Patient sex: M
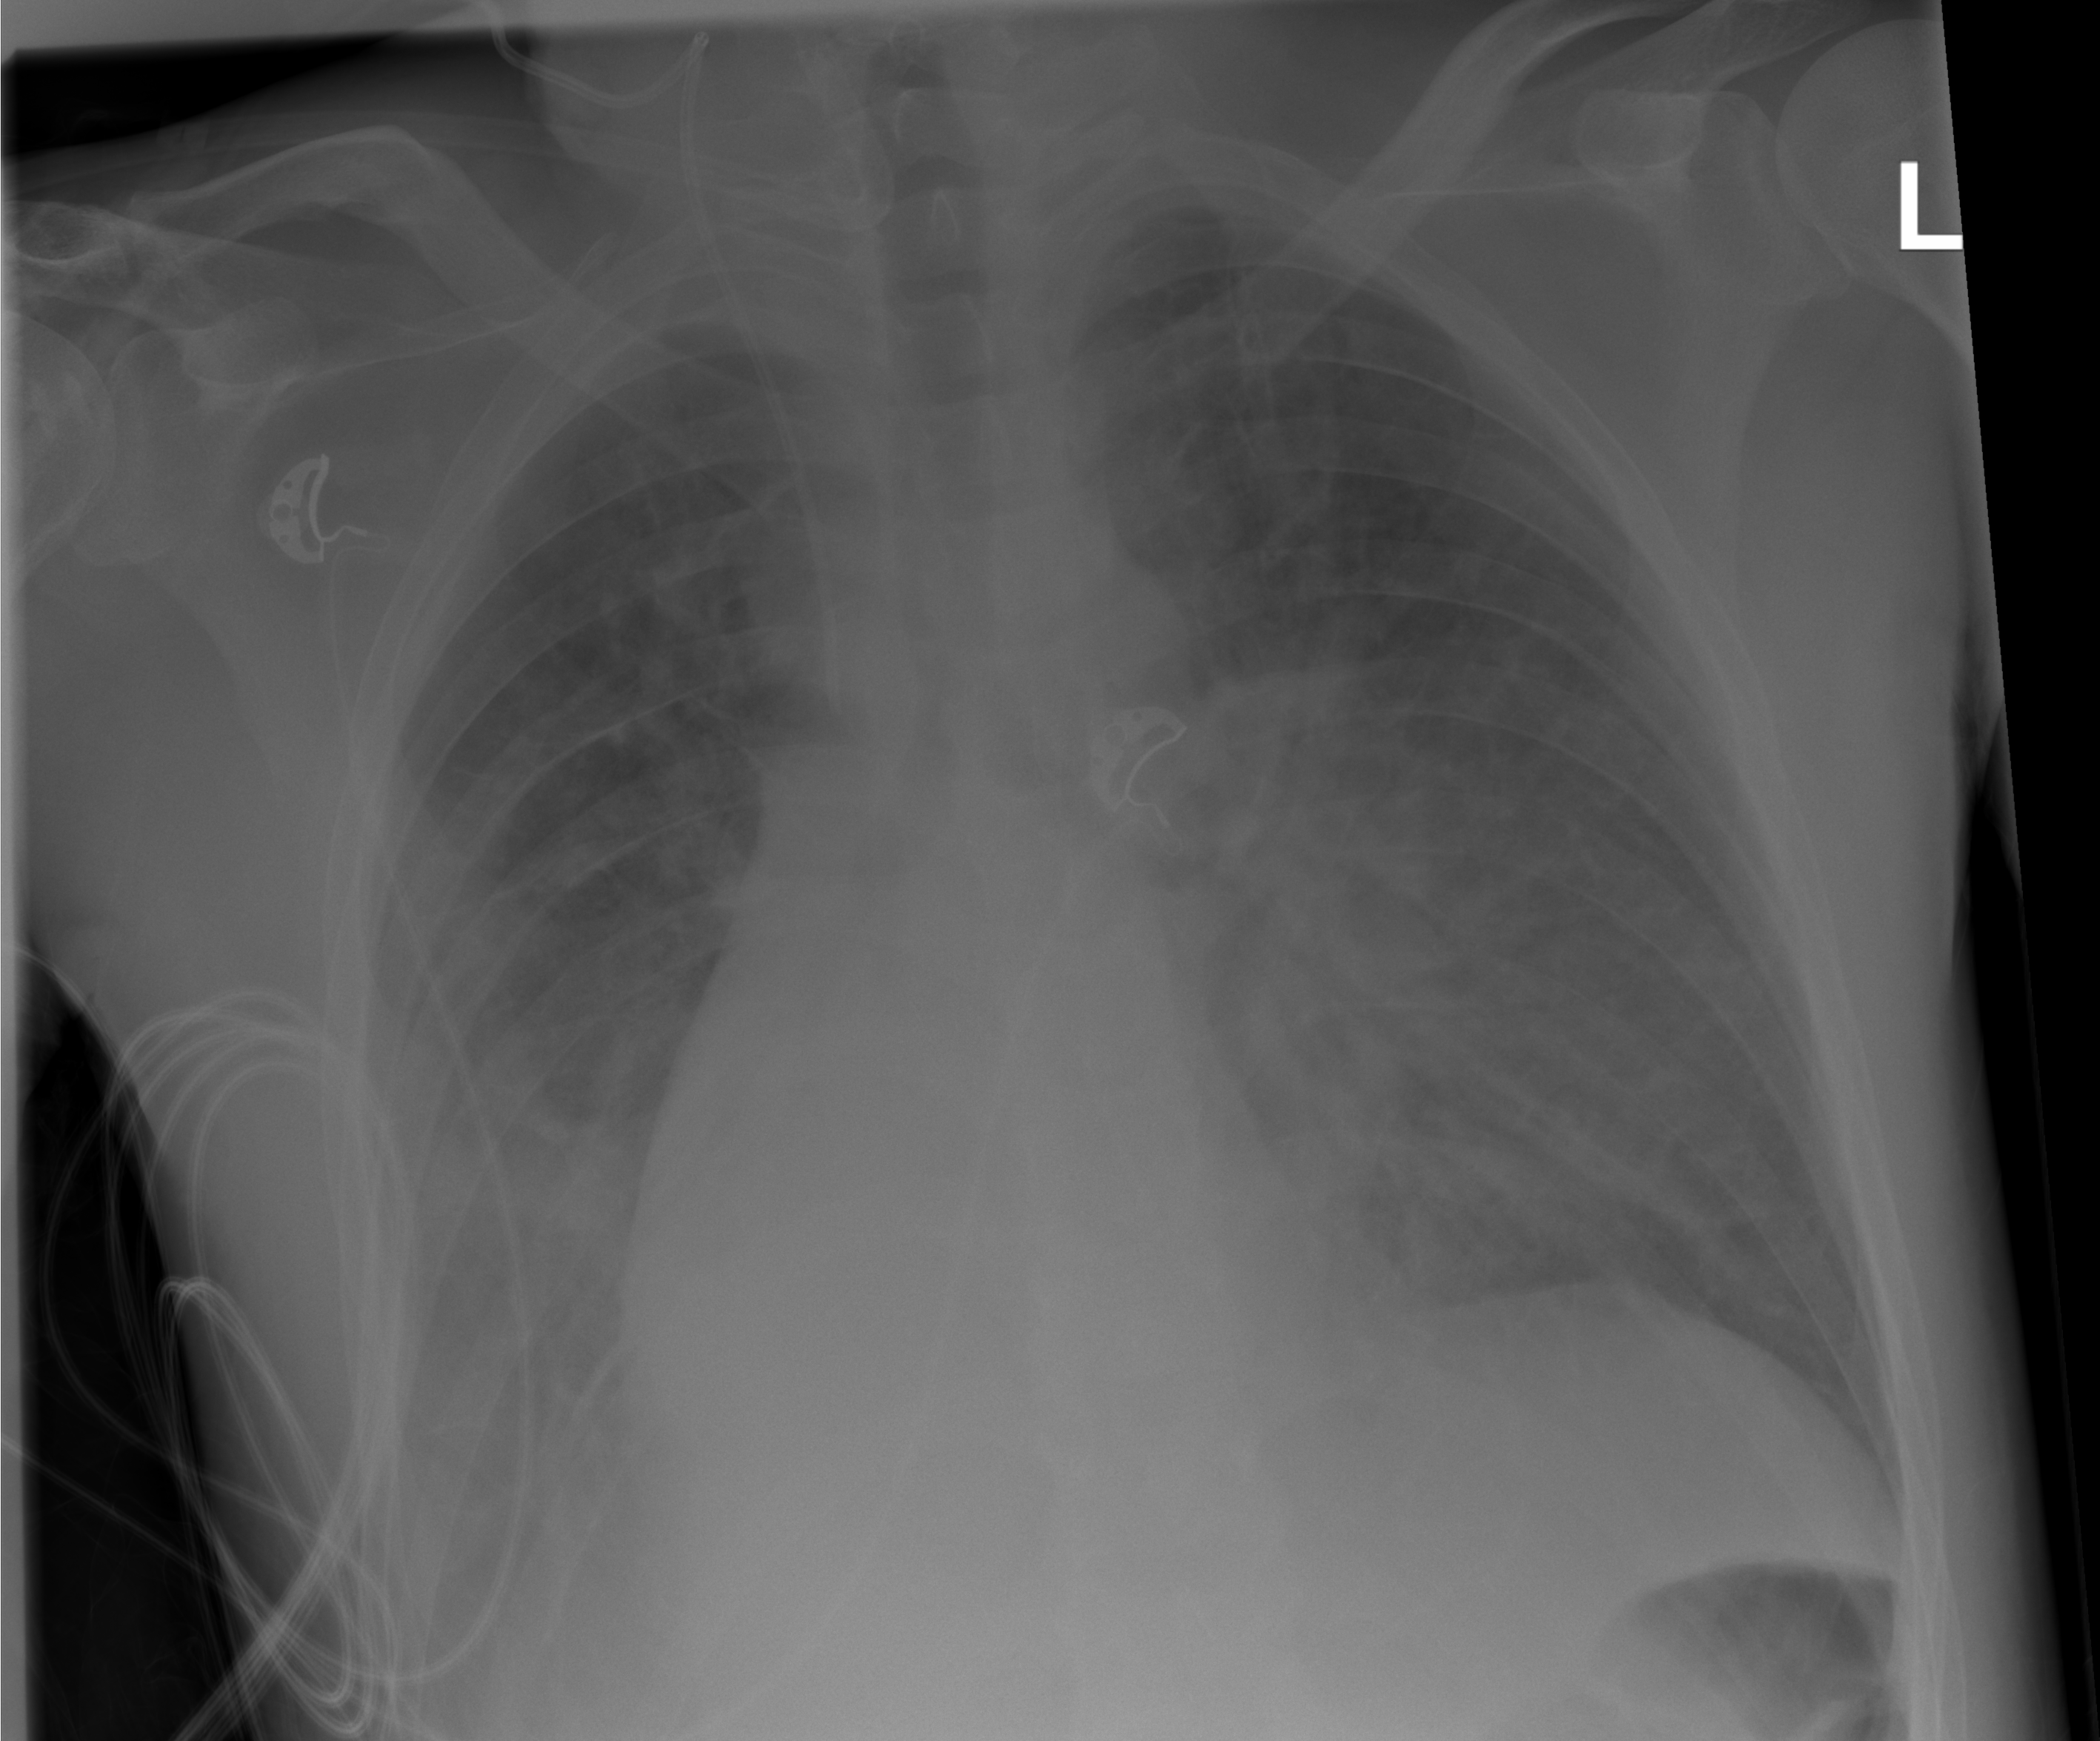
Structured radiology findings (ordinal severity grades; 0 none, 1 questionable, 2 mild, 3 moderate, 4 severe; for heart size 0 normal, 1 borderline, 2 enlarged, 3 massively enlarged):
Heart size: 0
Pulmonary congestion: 2
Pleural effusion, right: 2
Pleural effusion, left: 0
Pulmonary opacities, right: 1
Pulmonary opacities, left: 2
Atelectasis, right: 2
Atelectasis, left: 0